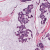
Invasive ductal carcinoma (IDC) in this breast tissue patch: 1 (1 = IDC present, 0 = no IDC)